Interaction volume radius: 10 \u00c5
Interaction volume height: 10 \u00c5
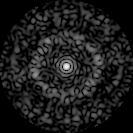
Disorder parameter: 0.8515